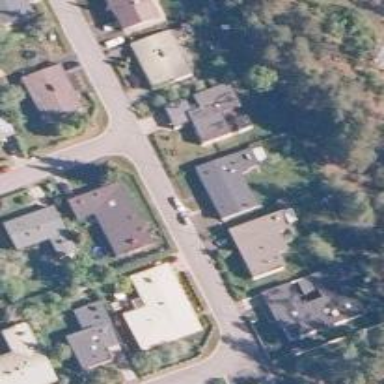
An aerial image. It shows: Residential road.